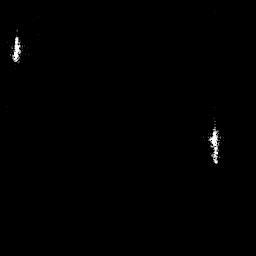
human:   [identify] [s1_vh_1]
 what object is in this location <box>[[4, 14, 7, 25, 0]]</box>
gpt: <ref>1 small ship at the top left</ref>